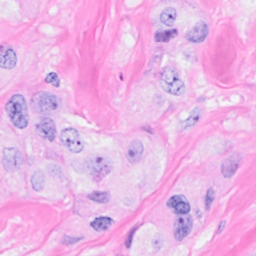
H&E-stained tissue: Breast